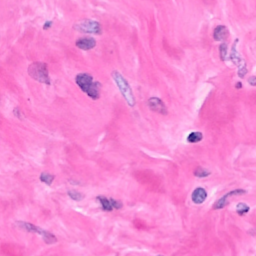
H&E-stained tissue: Breast